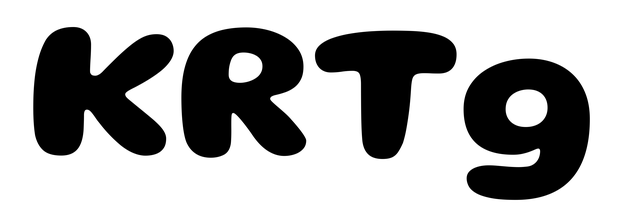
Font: Gluten_Bold